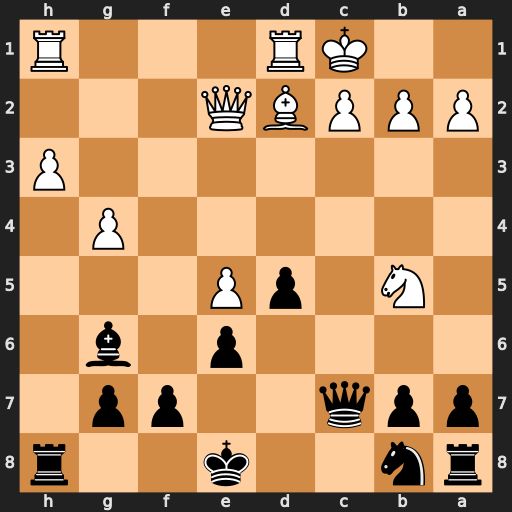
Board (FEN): rn2k2r/ppq2pp1/4p1b1/1N1pP3/6P1/7P/PPPBQ3/2KR3R
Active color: b
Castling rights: kq
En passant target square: -
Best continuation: Qxc2#